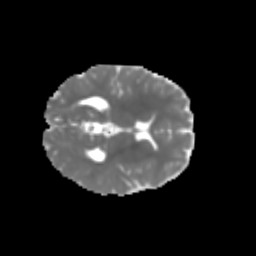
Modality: MD
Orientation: axial
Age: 7
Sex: male
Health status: healthy